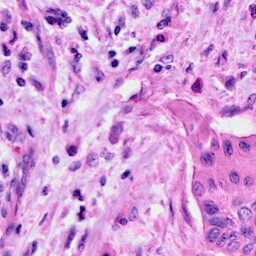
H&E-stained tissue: Cervix